Question: This is the link to the blog <URL>
Issue:
1. I want the page size to occupied 100% of the screen instead of it is currently now. Can you show the code section that I need to edit?
I include the below image to make it easier to understand:

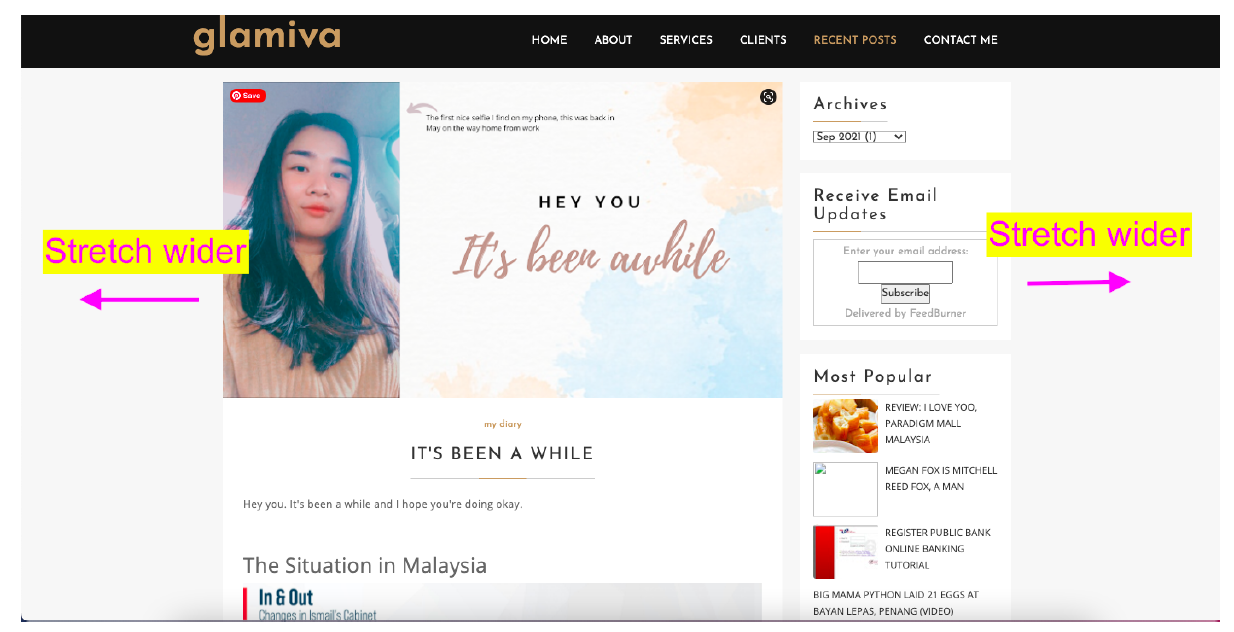
Answer: There is :
'''
@media (min-width: 1200px){
.container {
width: 1170px;
}
}
'''
Set the same but with 'width: auto;' or 100% to overwrite the basic rule